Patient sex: F
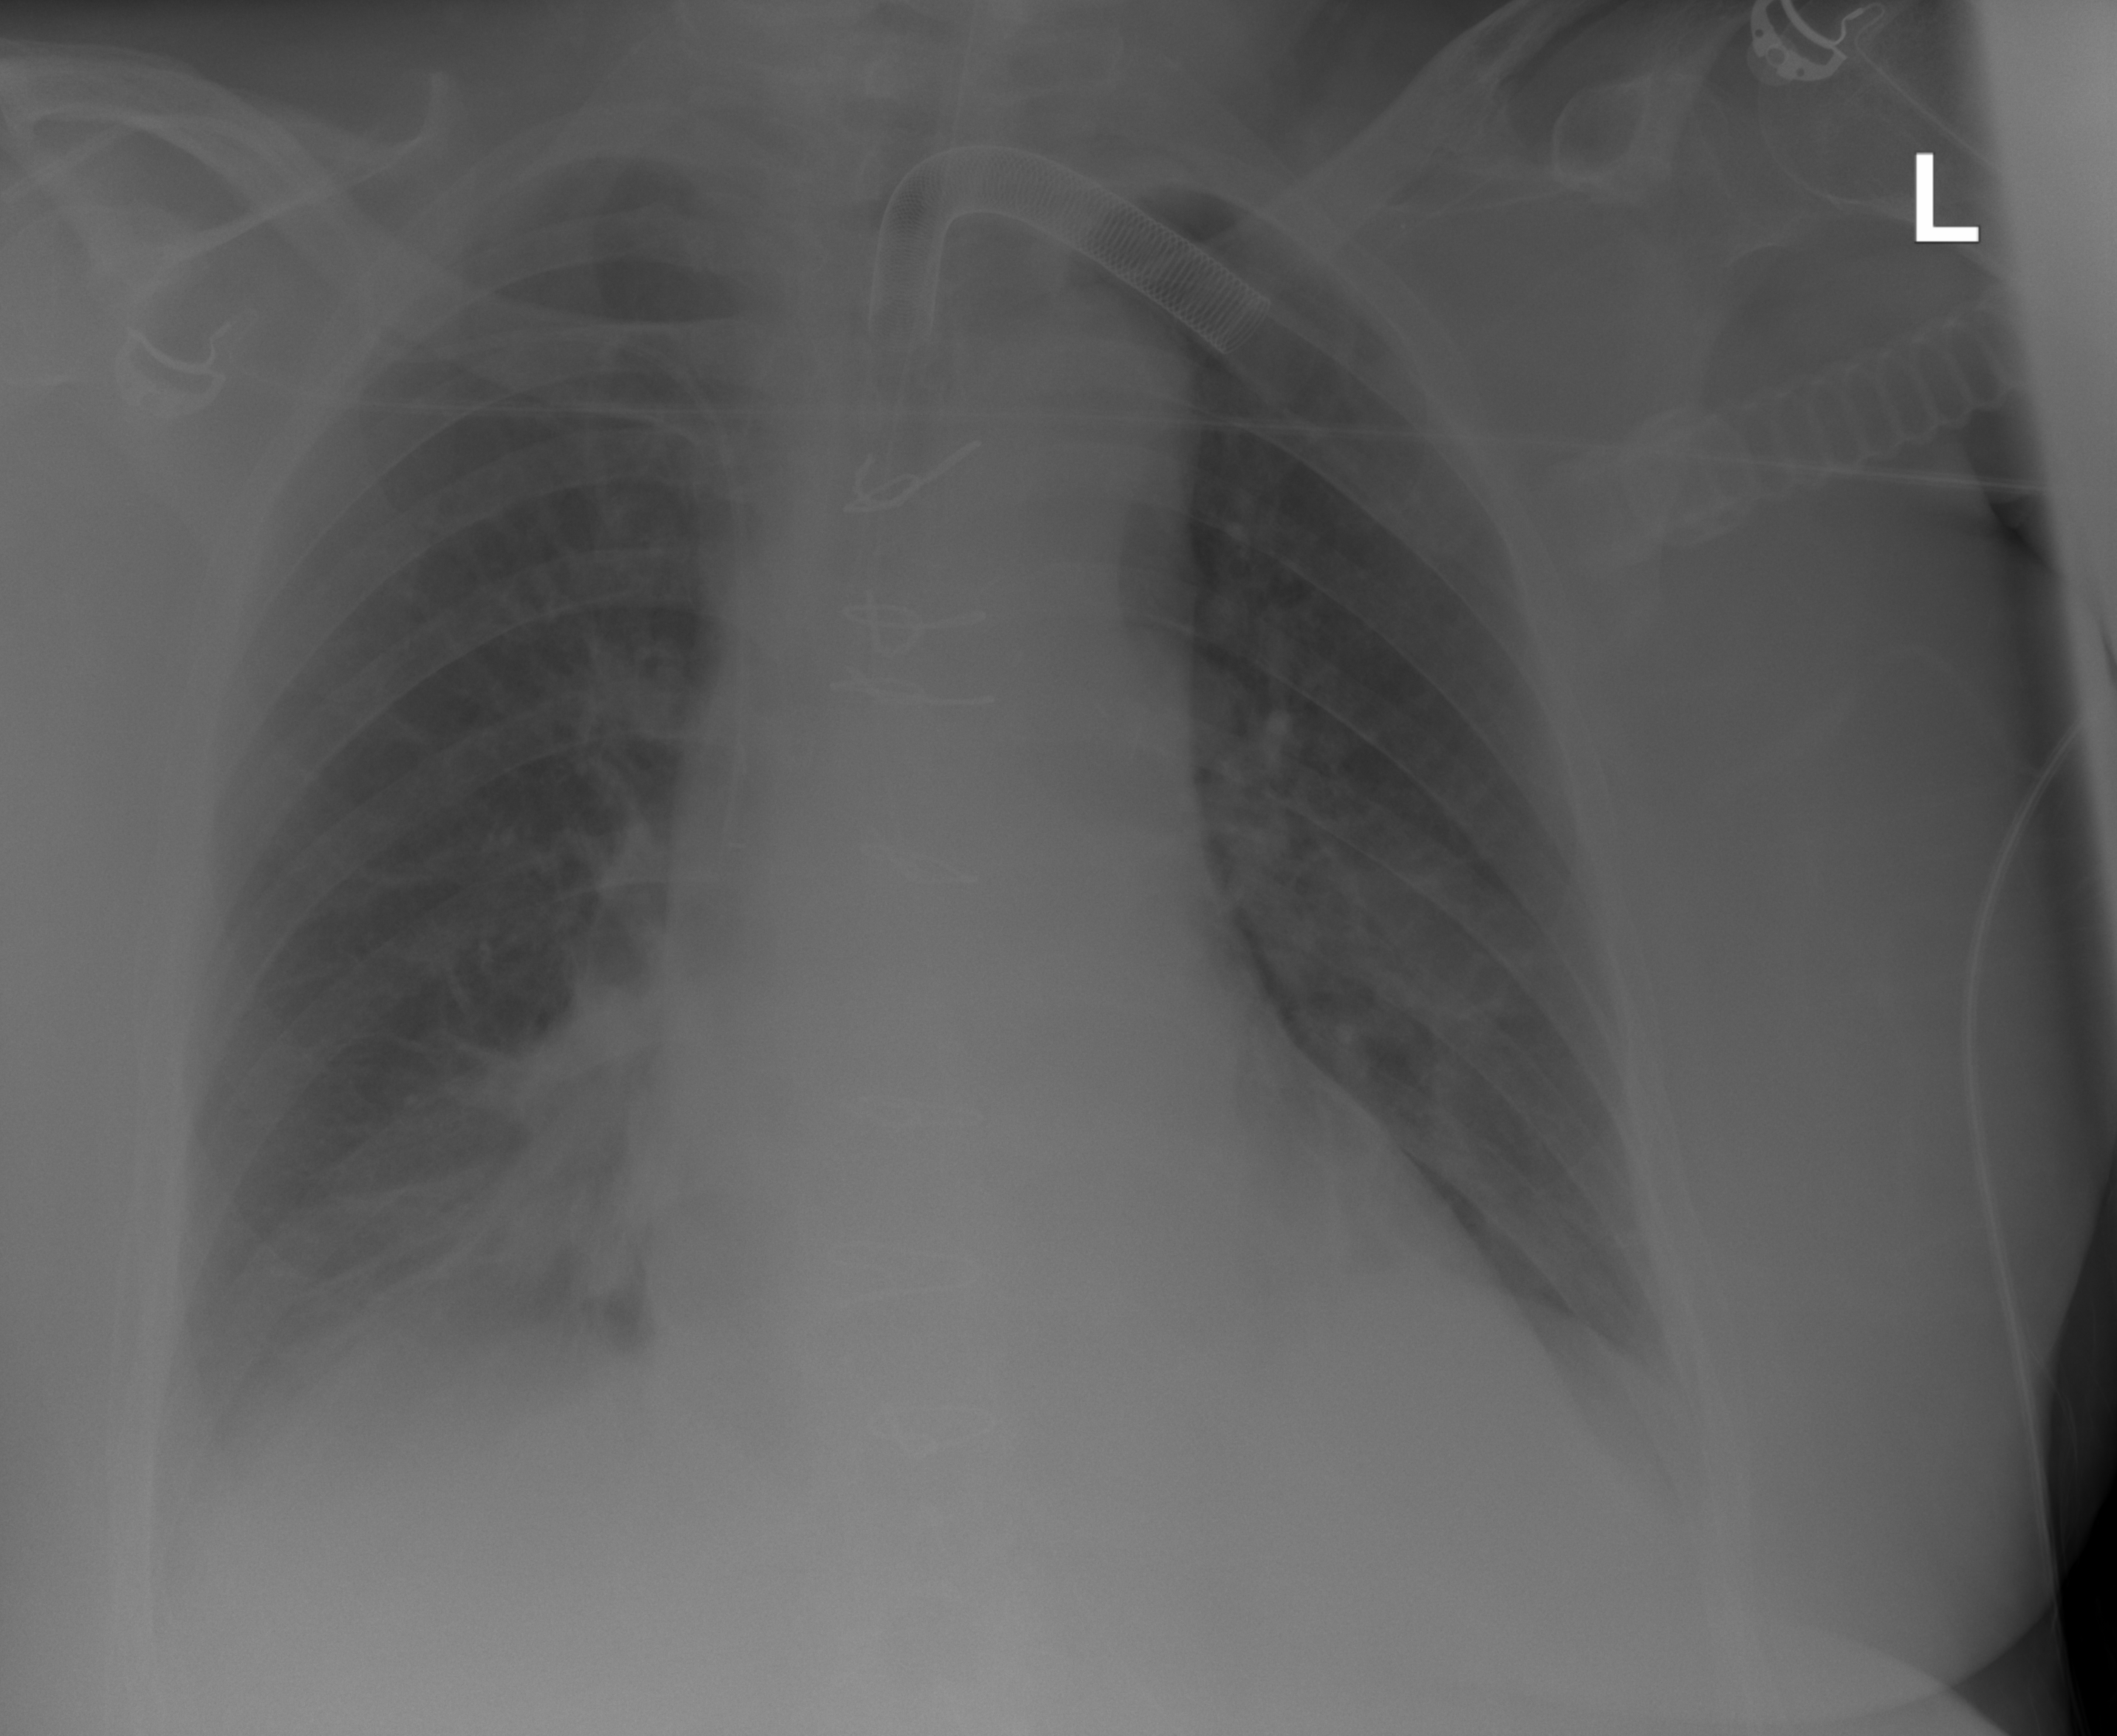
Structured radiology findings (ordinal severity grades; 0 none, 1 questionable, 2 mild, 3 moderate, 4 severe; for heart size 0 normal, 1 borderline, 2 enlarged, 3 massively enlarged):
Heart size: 2
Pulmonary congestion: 0
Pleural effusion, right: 2
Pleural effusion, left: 2
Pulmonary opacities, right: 3
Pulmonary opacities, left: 0
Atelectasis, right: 3
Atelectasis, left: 2